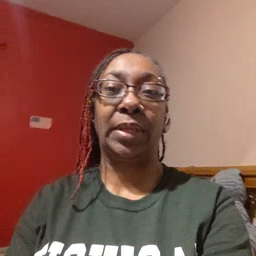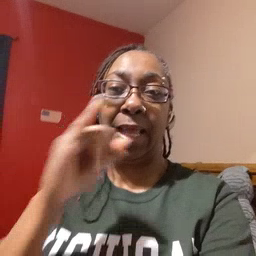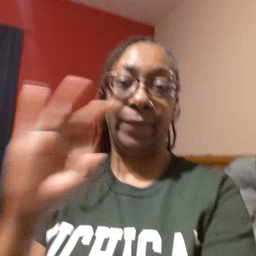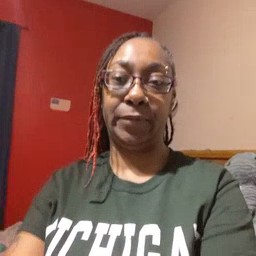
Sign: if